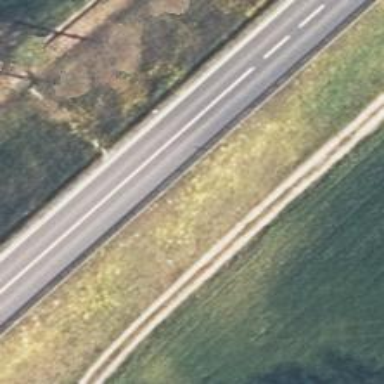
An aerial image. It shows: Embankment with asphalt surface along primary highway.